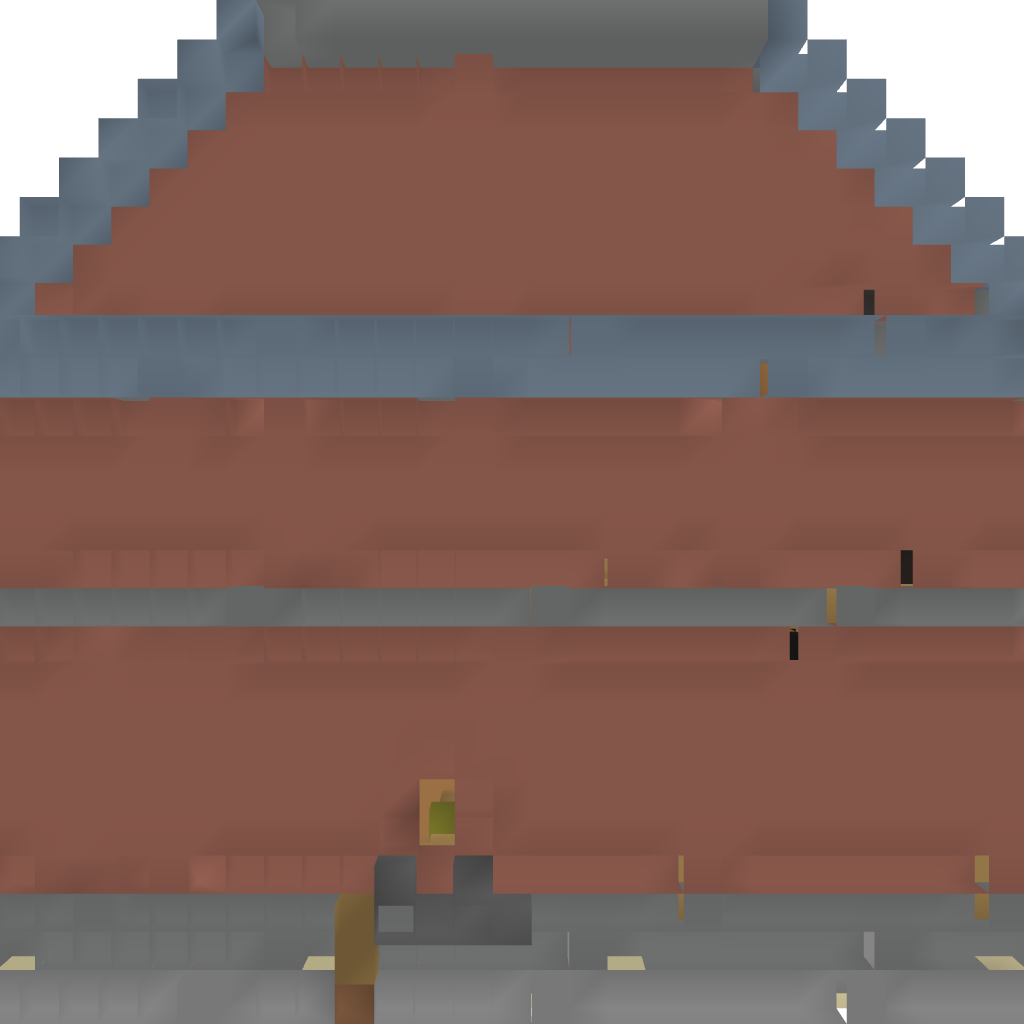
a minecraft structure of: Bender's House